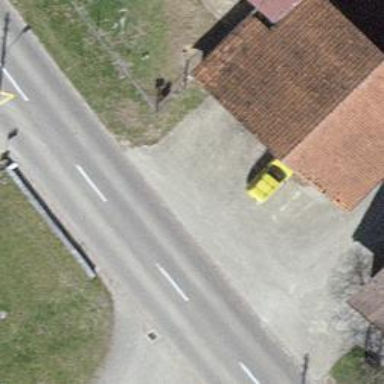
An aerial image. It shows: Bus stop with platform for public transport.